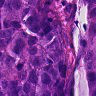
Metastatic tissue present: yes